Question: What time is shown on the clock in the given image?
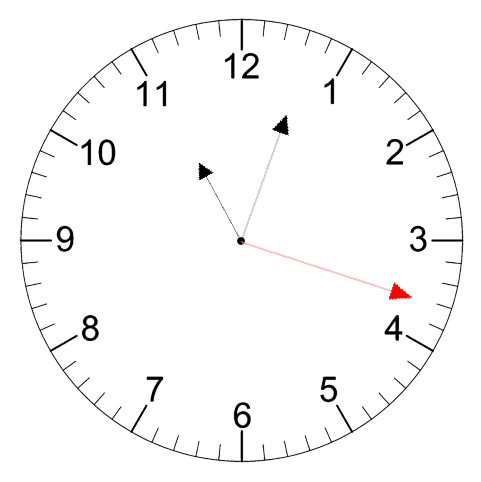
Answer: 11:03:18